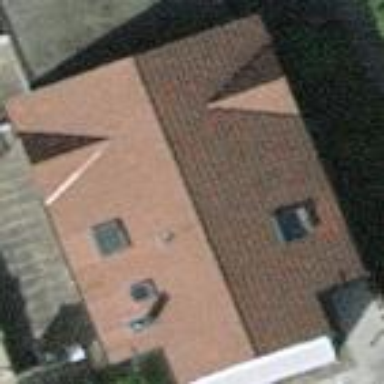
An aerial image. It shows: Detached building.